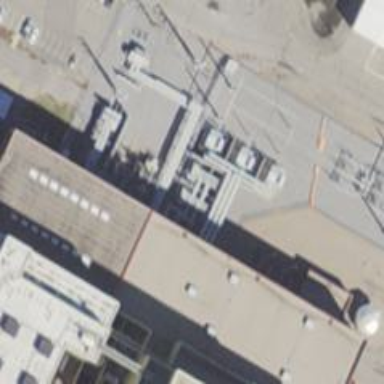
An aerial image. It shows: Power substation surrounded by fence.